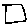
Label: square